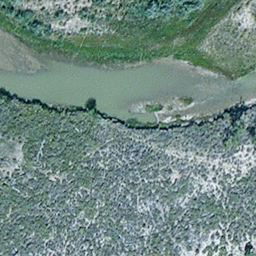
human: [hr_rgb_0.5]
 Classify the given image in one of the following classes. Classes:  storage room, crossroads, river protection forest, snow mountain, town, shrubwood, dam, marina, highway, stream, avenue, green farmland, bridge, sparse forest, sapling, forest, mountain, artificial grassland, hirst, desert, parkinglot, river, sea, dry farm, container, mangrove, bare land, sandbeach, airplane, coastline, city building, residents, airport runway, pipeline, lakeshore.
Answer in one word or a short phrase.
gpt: river